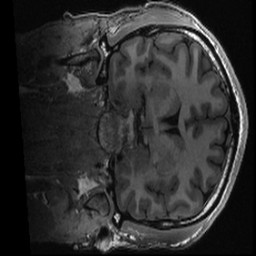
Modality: T1w
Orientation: coronal
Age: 26
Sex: male